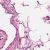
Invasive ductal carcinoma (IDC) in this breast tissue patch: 0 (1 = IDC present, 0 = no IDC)